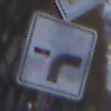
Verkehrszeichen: VerlaufVorfahrtsstrasse9
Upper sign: Vorfahrtsstrasse
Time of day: SunriseSunset
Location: Outdoor (Urban)
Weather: PartlyCloudy
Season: NotSpecified
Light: Natural